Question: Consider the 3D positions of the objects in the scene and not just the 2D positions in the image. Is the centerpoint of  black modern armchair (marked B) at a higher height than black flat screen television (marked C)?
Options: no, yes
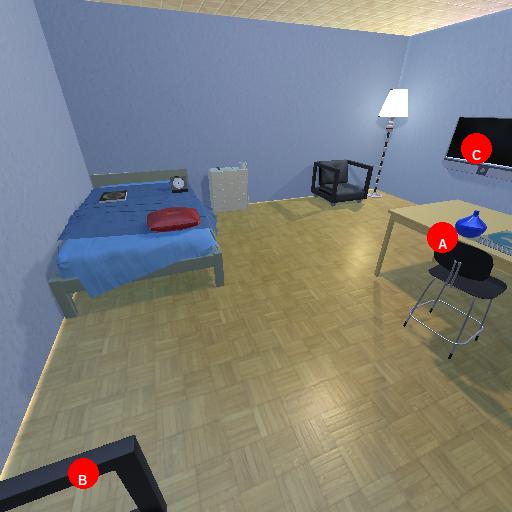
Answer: no